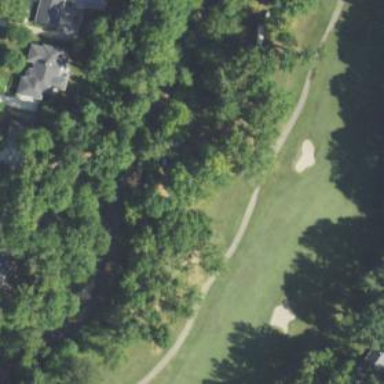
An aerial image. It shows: Grassy area designated as golf fairway.